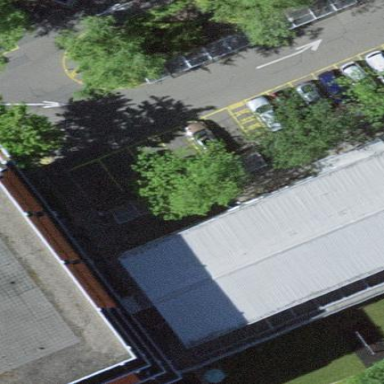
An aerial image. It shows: Retail building.